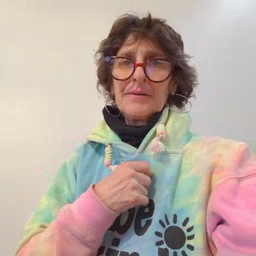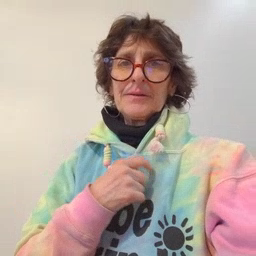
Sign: snack